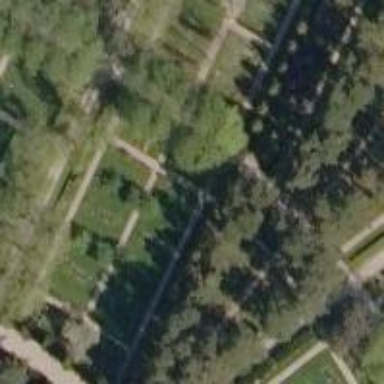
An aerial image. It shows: Sector in the cemetery.